Question: HI All,
I m working on one application in android. On the Home screen i have 6 buttons.

like this. on the buttons a have one transparent view which shows the current date.
1. I can not design the layout for the same.
2. I am not getting how to overlap two views on the same window.
3. if i make six buttons and after that if i take another layout the background layout is hiden and it is not shown at all.
This thing i know is we need two views on one view i can display 6 buttons and on anthoer view i can display date. but how?
Thanks in advance
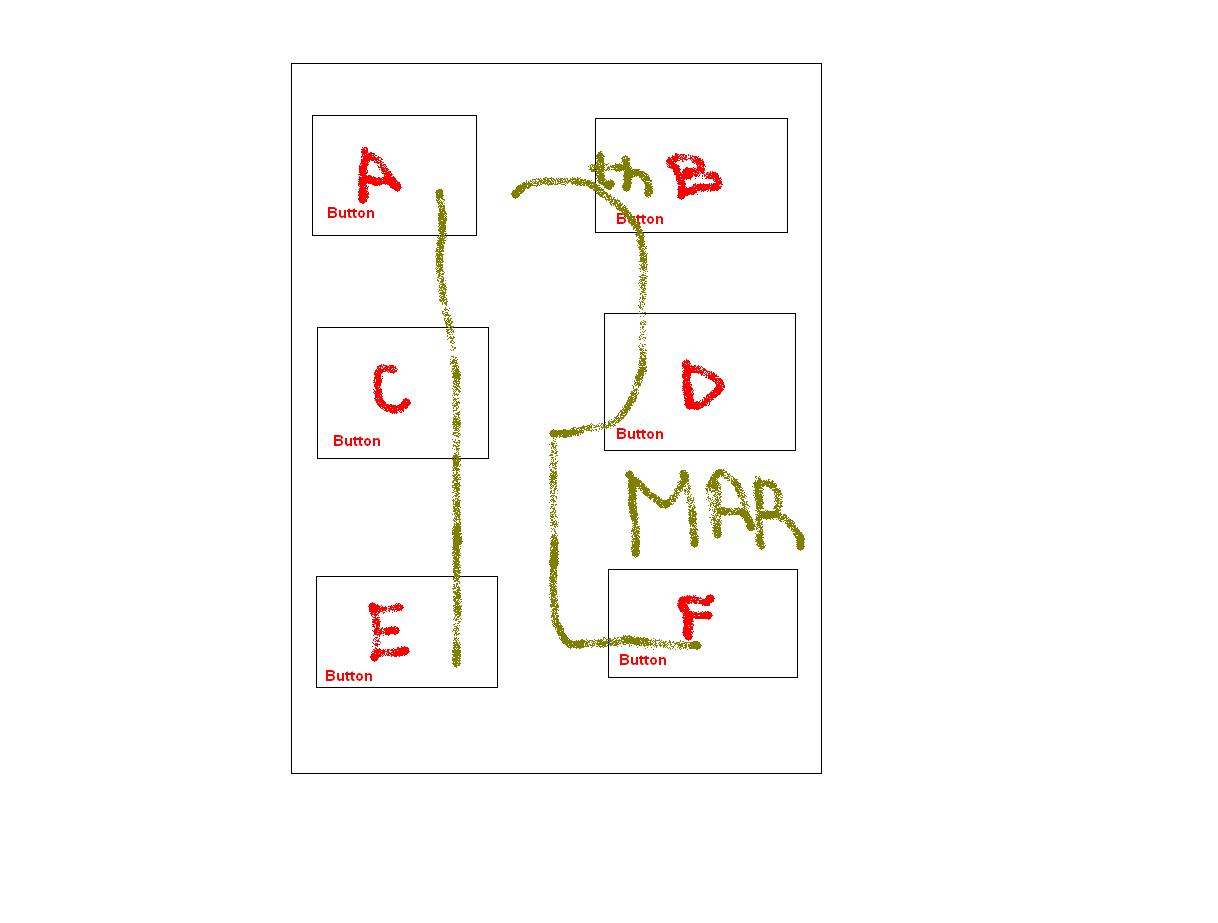
Answer: check this layout it must help you to solve your problem
'''
<?xml version="1.0" encoding="utf-8"?>
<FrameLayout
xmlns:android="http://schemas.android.com/apk/res/android"
android:layout_width="fill_parent"
android:layout_height="fill_parent">
<RelativeLayout
android:layout_width="fill_parent"
android:layout_height="fill_parent">
<Button
android:text="Hello"
android:layout_width="wrap_content"
android:layout_height="wrap_content"
android:layout_alignParentTop="true"
android:layout_alignParentLeft="true"></Button>
<Button
android:text="Hello"
android:layout_width="wrap_content"
android:layout_height="wrap_content"
android:layout_centerInParent="true"
android:layout_alignParentLeft="true"></Button>
<Button
android:text="Hello"
android:layout_width="wrap_content"
android:layout_height="wrap_content"
android:layout_alignParentBottom="true"
android:layout_alignParentLeft="true"></Button>
<Button
android:text="Hello"
android:layout_width="wrap_content"
android:layout_height="wrap_content"
android:layout_alignParentTop="true"
android:layout_alignParentRight="true"></Button>
<Button
android:text="Hello"
android:layout_width="wrap_content"
android:layout_height="wrap_content"
android:layout_centerInParent="true"
android:layout_alignParentRight="true"></Button>
<Button
android:text="Hello"
android:layout_width="wrap_content"
android:layout_height="wrap_content"
android:layout_alignParentBottom="true"
android:layout_alignParentRight="true"></Button>
</RelativeLayout>
<ImageView
android:layout_width="fill_parent"
android:layout_height="fill_parent"
android:src="@drawable/icon"/>
</FrameLayout>
'''
to make image transparent see <URL>